Interaction volume radius: 5 \u00c5
Interaction volume height: 25 \u00c5
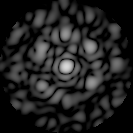
Disorder parameter: 0.5749